Field crop: tomato
Growth stage: 1
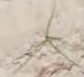
Species: cyperus